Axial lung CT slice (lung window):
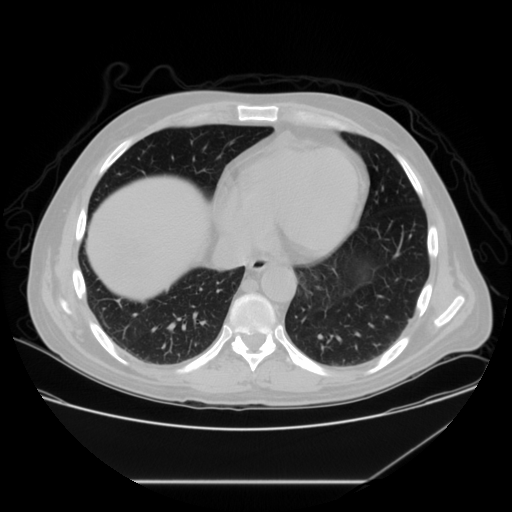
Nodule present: no